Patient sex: M
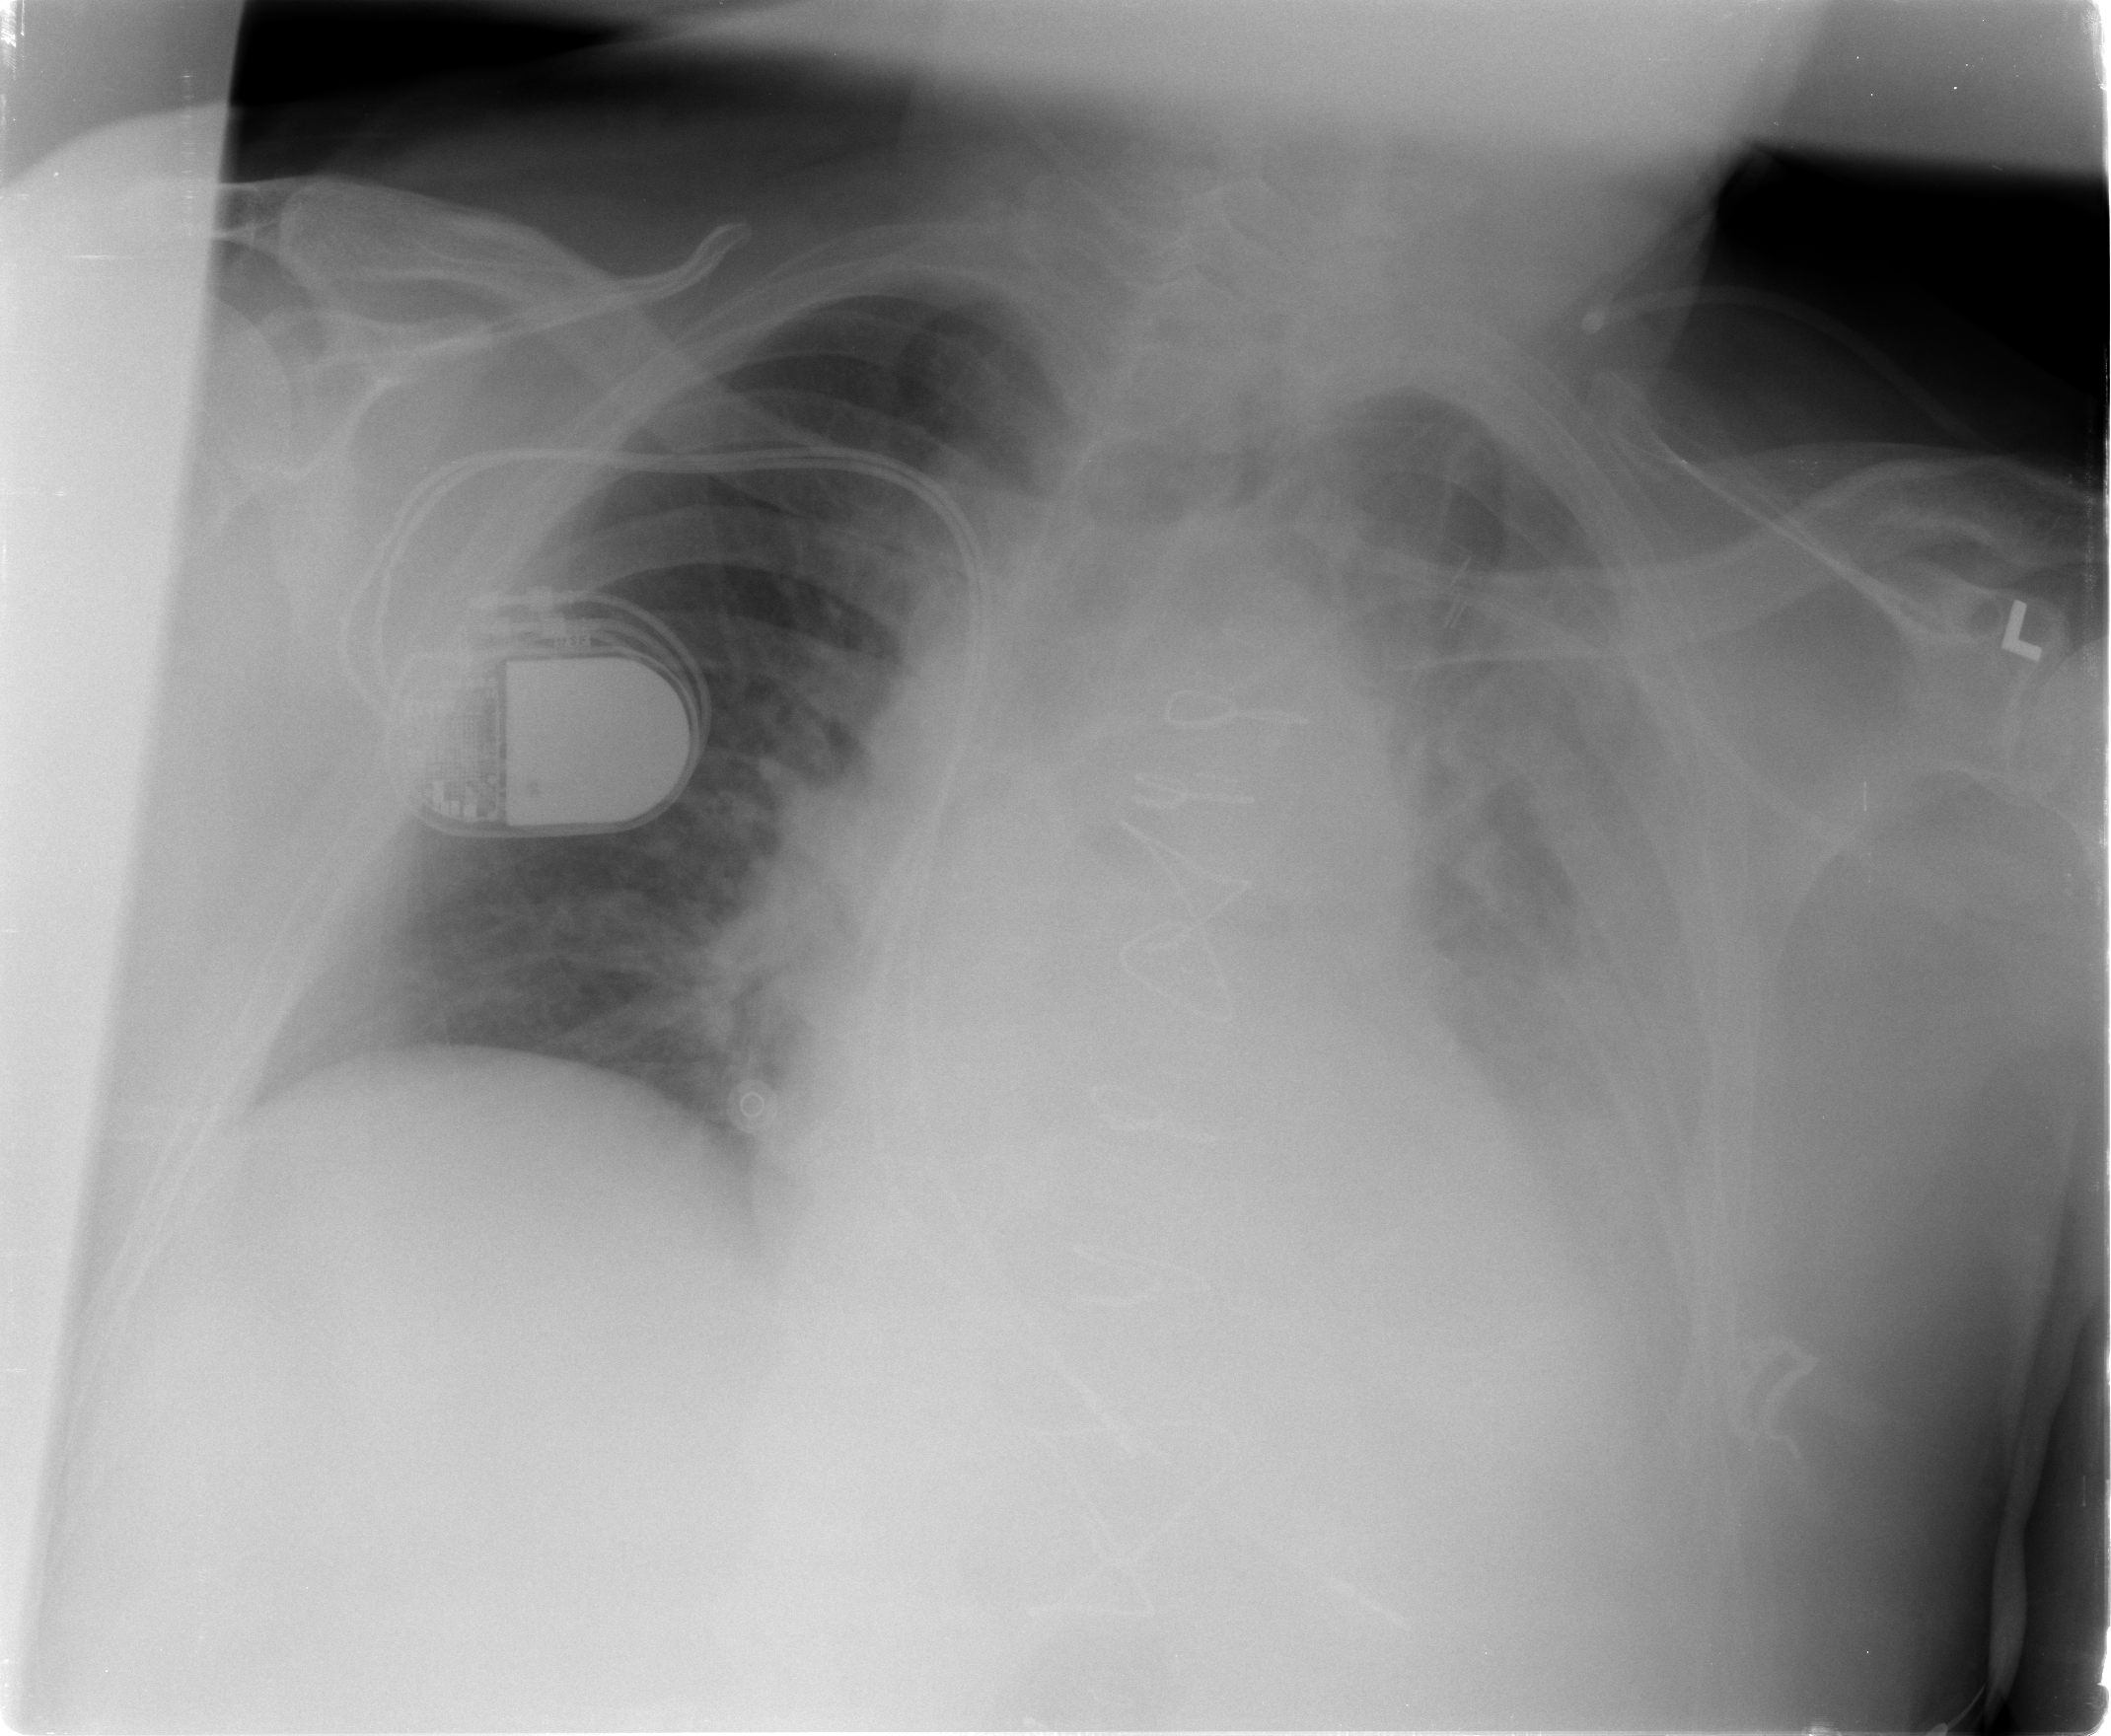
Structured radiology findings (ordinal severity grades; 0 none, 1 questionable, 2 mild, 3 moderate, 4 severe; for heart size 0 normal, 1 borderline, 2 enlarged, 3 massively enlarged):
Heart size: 2
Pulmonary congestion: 0
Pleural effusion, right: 0
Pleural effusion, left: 3
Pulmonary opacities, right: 0
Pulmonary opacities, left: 0
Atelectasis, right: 0
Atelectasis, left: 3